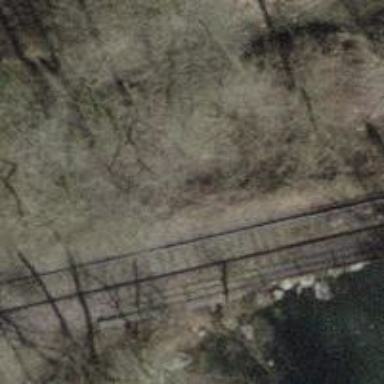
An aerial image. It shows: Bridge over single railway spur track.